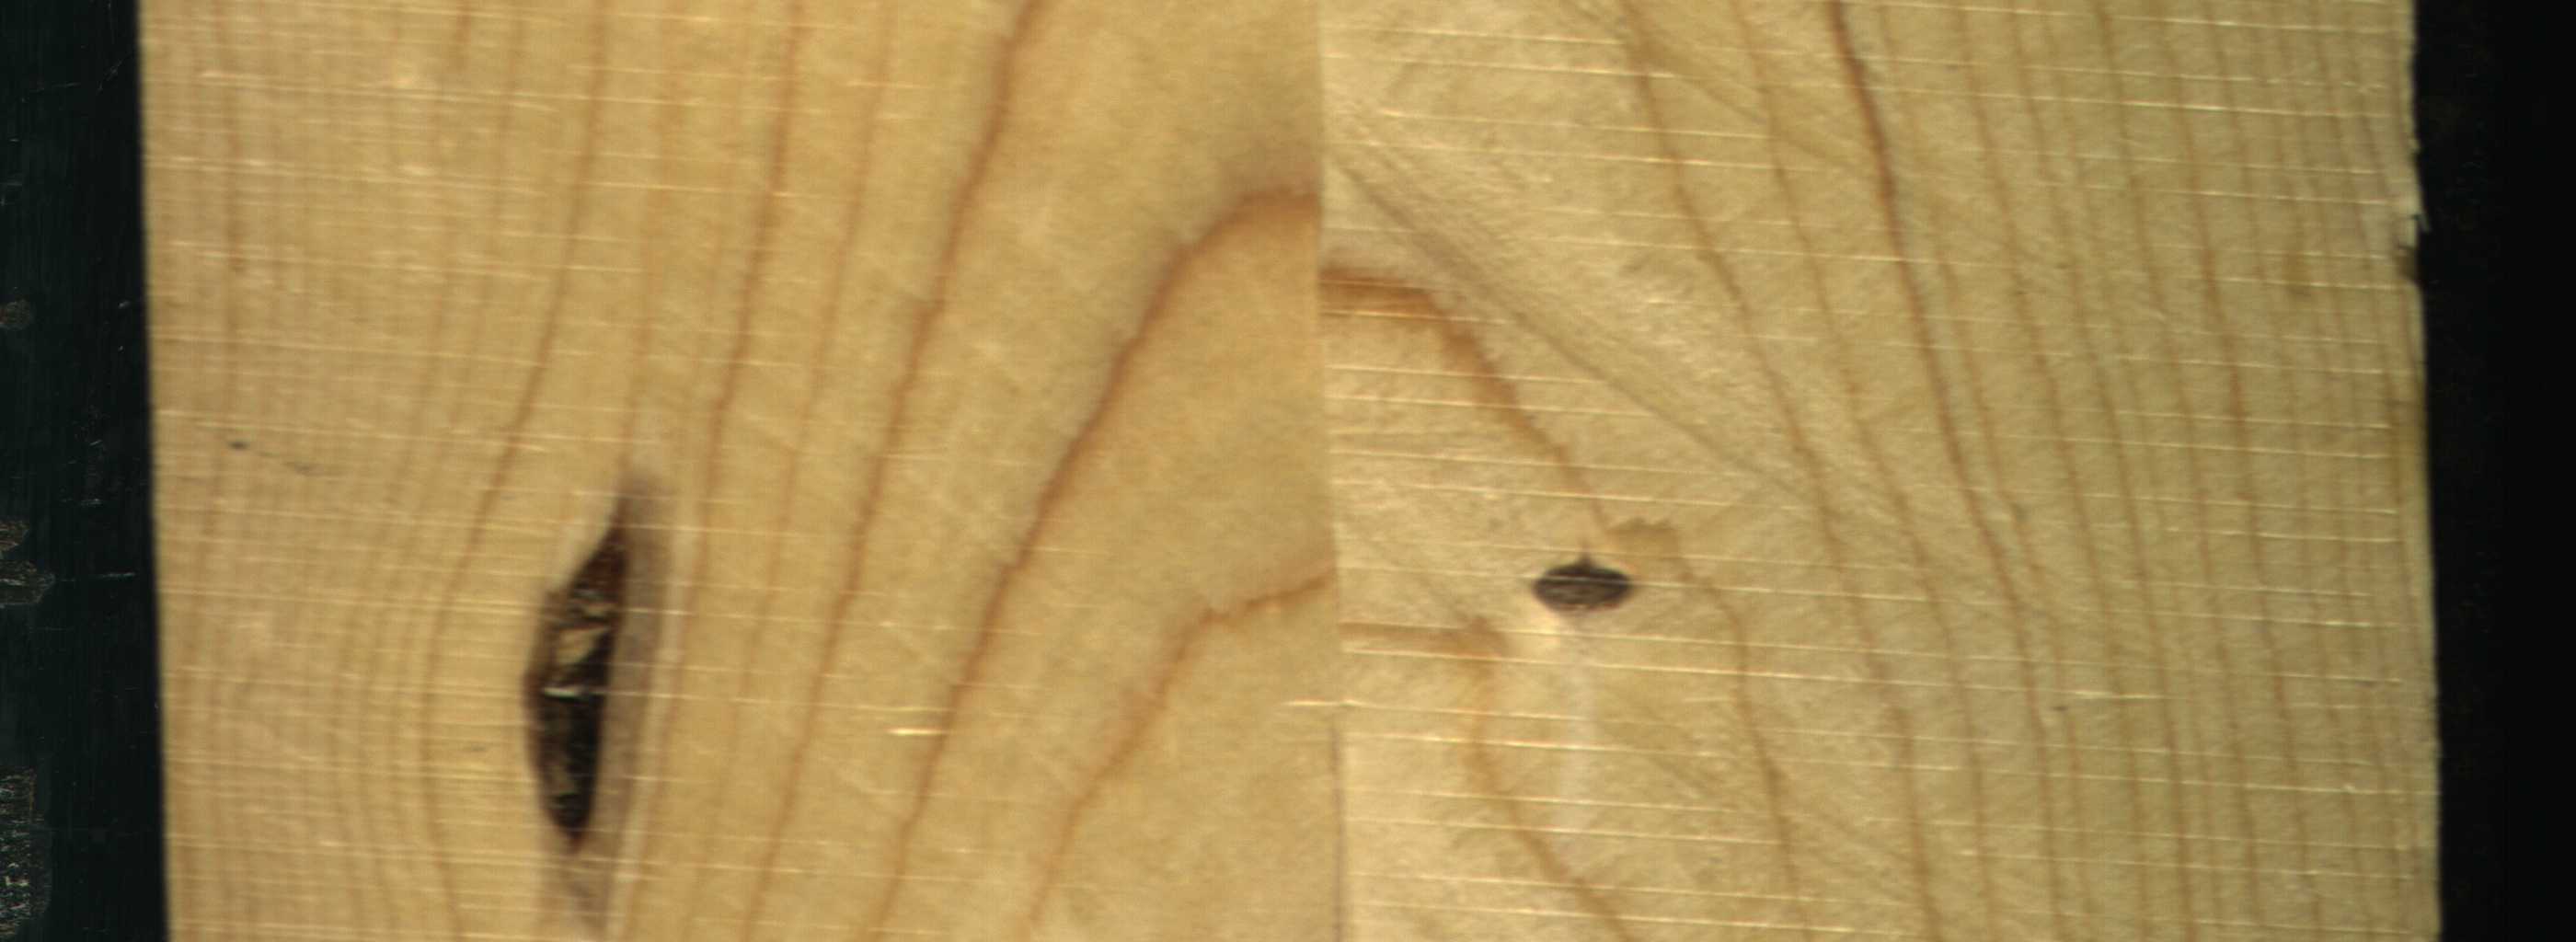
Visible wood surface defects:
resin
Dead_Knot